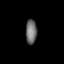
Tissue: prostate
Cell type: T cells
Senescence score: 0.7019
Nuclear area (px): 263
Mean DAPI intensity: 111.312